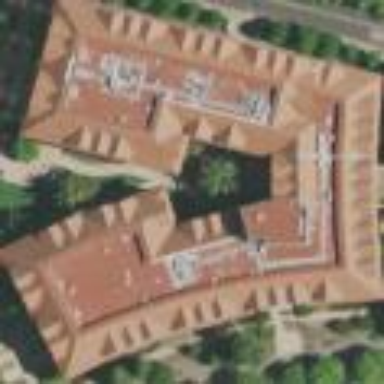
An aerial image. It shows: Dormitory building.